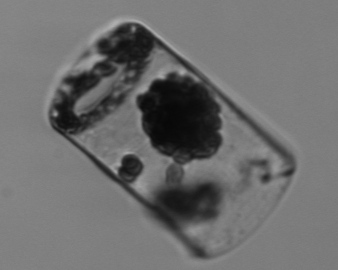
Label: Guinardia_flaccida